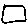
Label: square